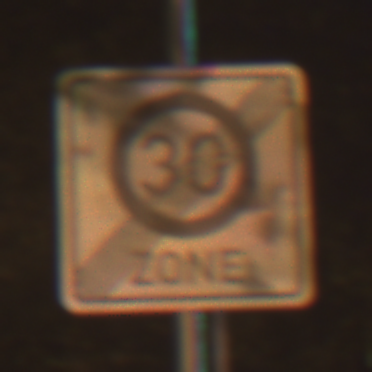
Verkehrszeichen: EndeZone30
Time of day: Night
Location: Outdoor (Urban)
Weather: PartlyCloudy
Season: NotSpecified
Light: Artificial